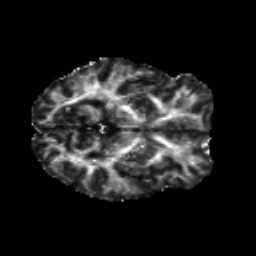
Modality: FA
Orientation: axial
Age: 30
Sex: female
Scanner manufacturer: siemens
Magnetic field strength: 3 T
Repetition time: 8.8 s
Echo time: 0.085 s